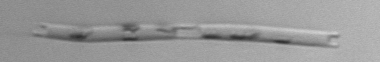
Label: Eucampia_morphytype1